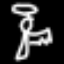
Label: angel